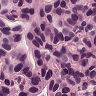
Metastatic tissue present: yes